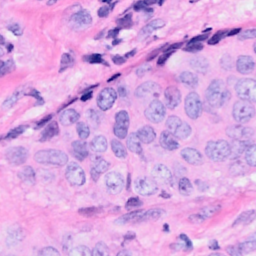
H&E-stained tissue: Breast